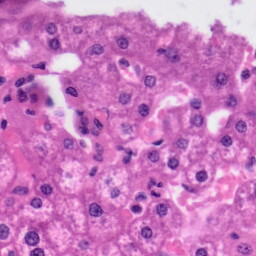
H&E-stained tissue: Liver